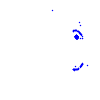
Particle: electron